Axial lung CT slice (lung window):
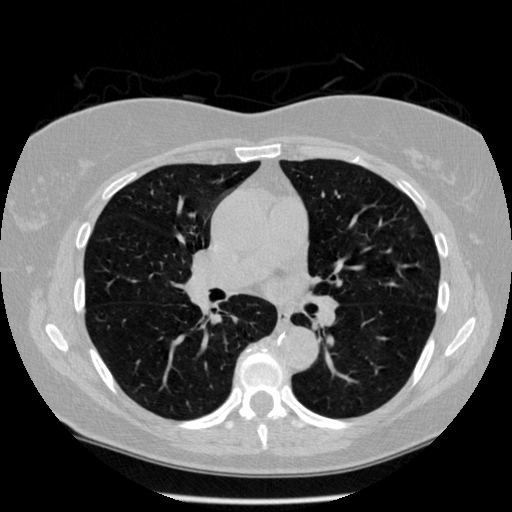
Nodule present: no